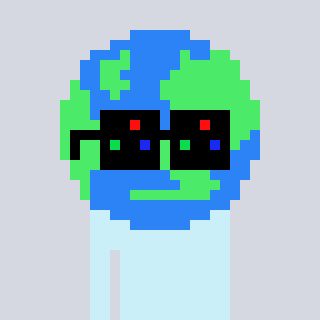
a pixel art character with square black sunglasses, a earth-shaped head and a grayscale-colored body on a cool background